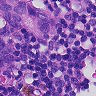
Metastatic tissue present: yes